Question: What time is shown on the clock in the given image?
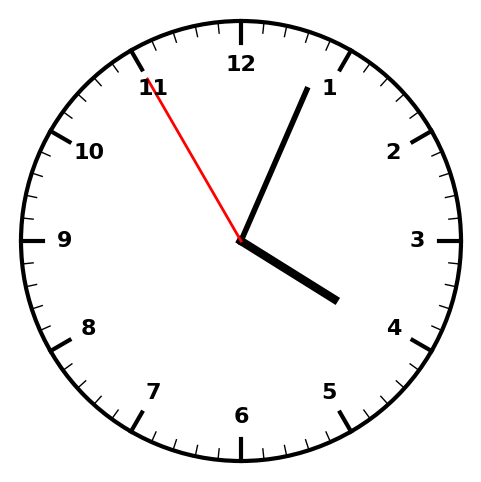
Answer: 04:03:55